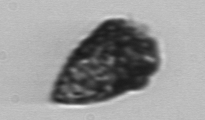
Label: Tintinnopsis